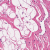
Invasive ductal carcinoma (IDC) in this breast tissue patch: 0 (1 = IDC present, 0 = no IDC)